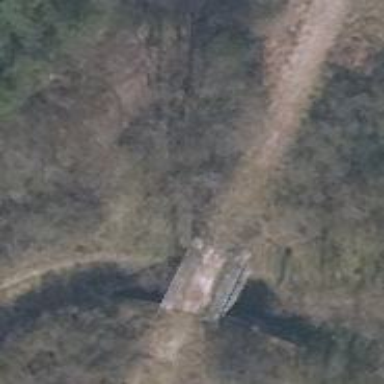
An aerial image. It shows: Abandoned railway bridge.